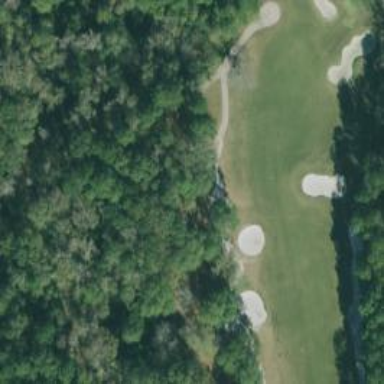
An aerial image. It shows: Pathway for golfing.